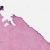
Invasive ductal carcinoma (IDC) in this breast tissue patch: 0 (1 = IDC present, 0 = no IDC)